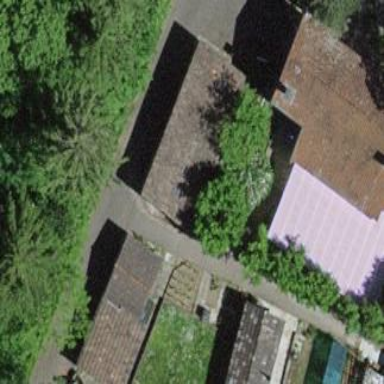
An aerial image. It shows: View of roof of building.